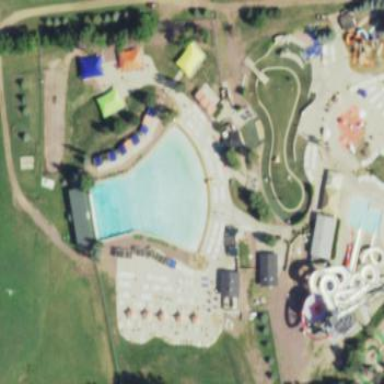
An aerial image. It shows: Outdoor swimming pool designated as wave pool.